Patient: sex F, age 61
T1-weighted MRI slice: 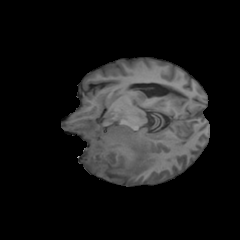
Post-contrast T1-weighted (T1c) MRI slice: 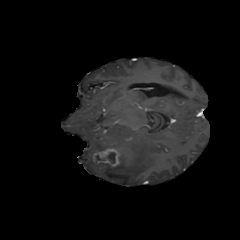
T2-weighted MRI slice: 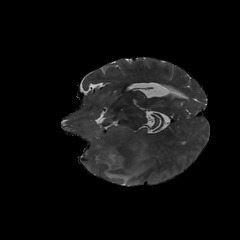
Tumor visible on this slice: yes
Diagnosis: Glioblastoma, IDH-wildtype
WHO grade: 4